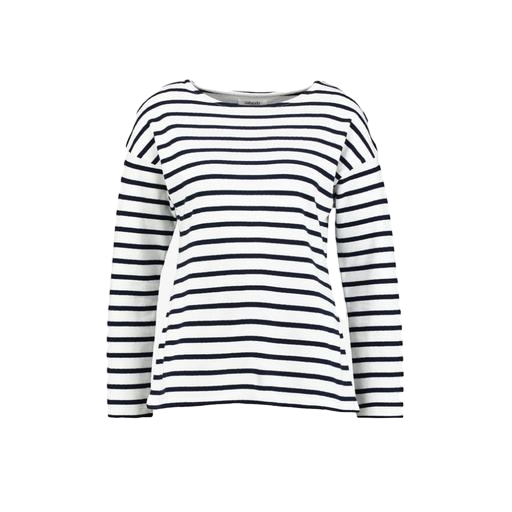
white le nautical long-sleeved top, bateau shirt, white long-sleeved striped top, white background